Question: I've been trying to track a product selection on my website using vue-gtag. The event is sent using an abstraction I created called 'notification'. I've been capturing all events successfully except this one which is being fire twice for some reason.
Here's the piece of code:
'''
methods: {
...mapActions('menu', {
updateCurrentProduct: 'updateCurrentProduct',
getOriginators: 'getOriginators',
}),
async selectProduct(product, parent) {
await this.$dialog.confirm({
text: 'Deseja realmente alterar? Voce sera reiniciado para a tela inicial.',
title: 'Alterar produto',
actions: {
false: {
text: 'Cancelar',
color: 'primary',
},
true: {
text: 'Sim',
color: 'secondary',
handle: () => {
this.updateCurrentProduct({
...product,
parent,
});
let selectedProduct = product.register.name;
notification('ANALYTICS_EVENT', {
event: 'product_selection',
payload: {
selectedProduct,
},
});
this.$emit('onClose', { ...product });
},
},
},
});
},
},
'''
In addition, when using GA debug extension that's what happens

I'm new to JavaScript and vue coding. That being said I tried to simply use a console.log in the exact same spot as the tag code and it is just being printed once and that's what's bugging me.
Is there something I could do to eliminate the double sending?
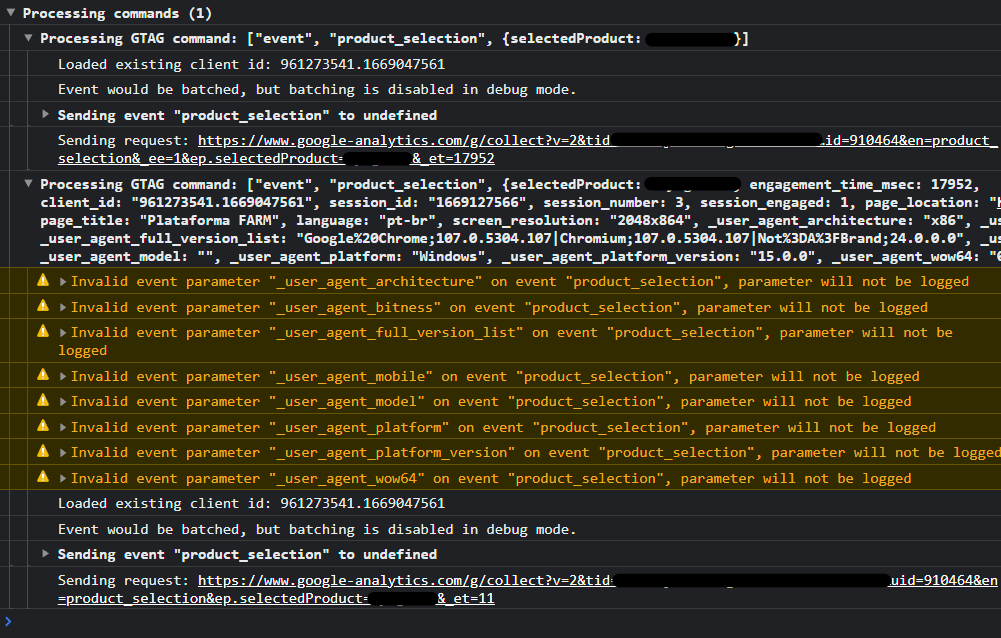
Answer: 1. Don't use the ga debug extension. It's outdated. Use Adswerve datalayer inspector. Pay attention to the last update date when installing extensions.
2. Double check the number of your events in the network tab to make sure they're really duplicating.
3. Show the screenshot of your dataLayer, check it for duplicates.
4. Don't implement analytics through gtag.js. Use GTM. Reasons? Maintainability, scalability, manageability, abstraction of completely unneeded complexity and awkward architecture of the gtag's api.